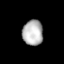
Tissue: lung
Cell type: Epithelial cells
Senescence score: 0.183
Nuclear area (px): 508
Mean DAPI intensity: 181.51